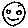
Label: smiley face